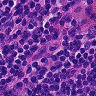
Metastatic tissue present: no